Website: home-depot
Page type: review-order
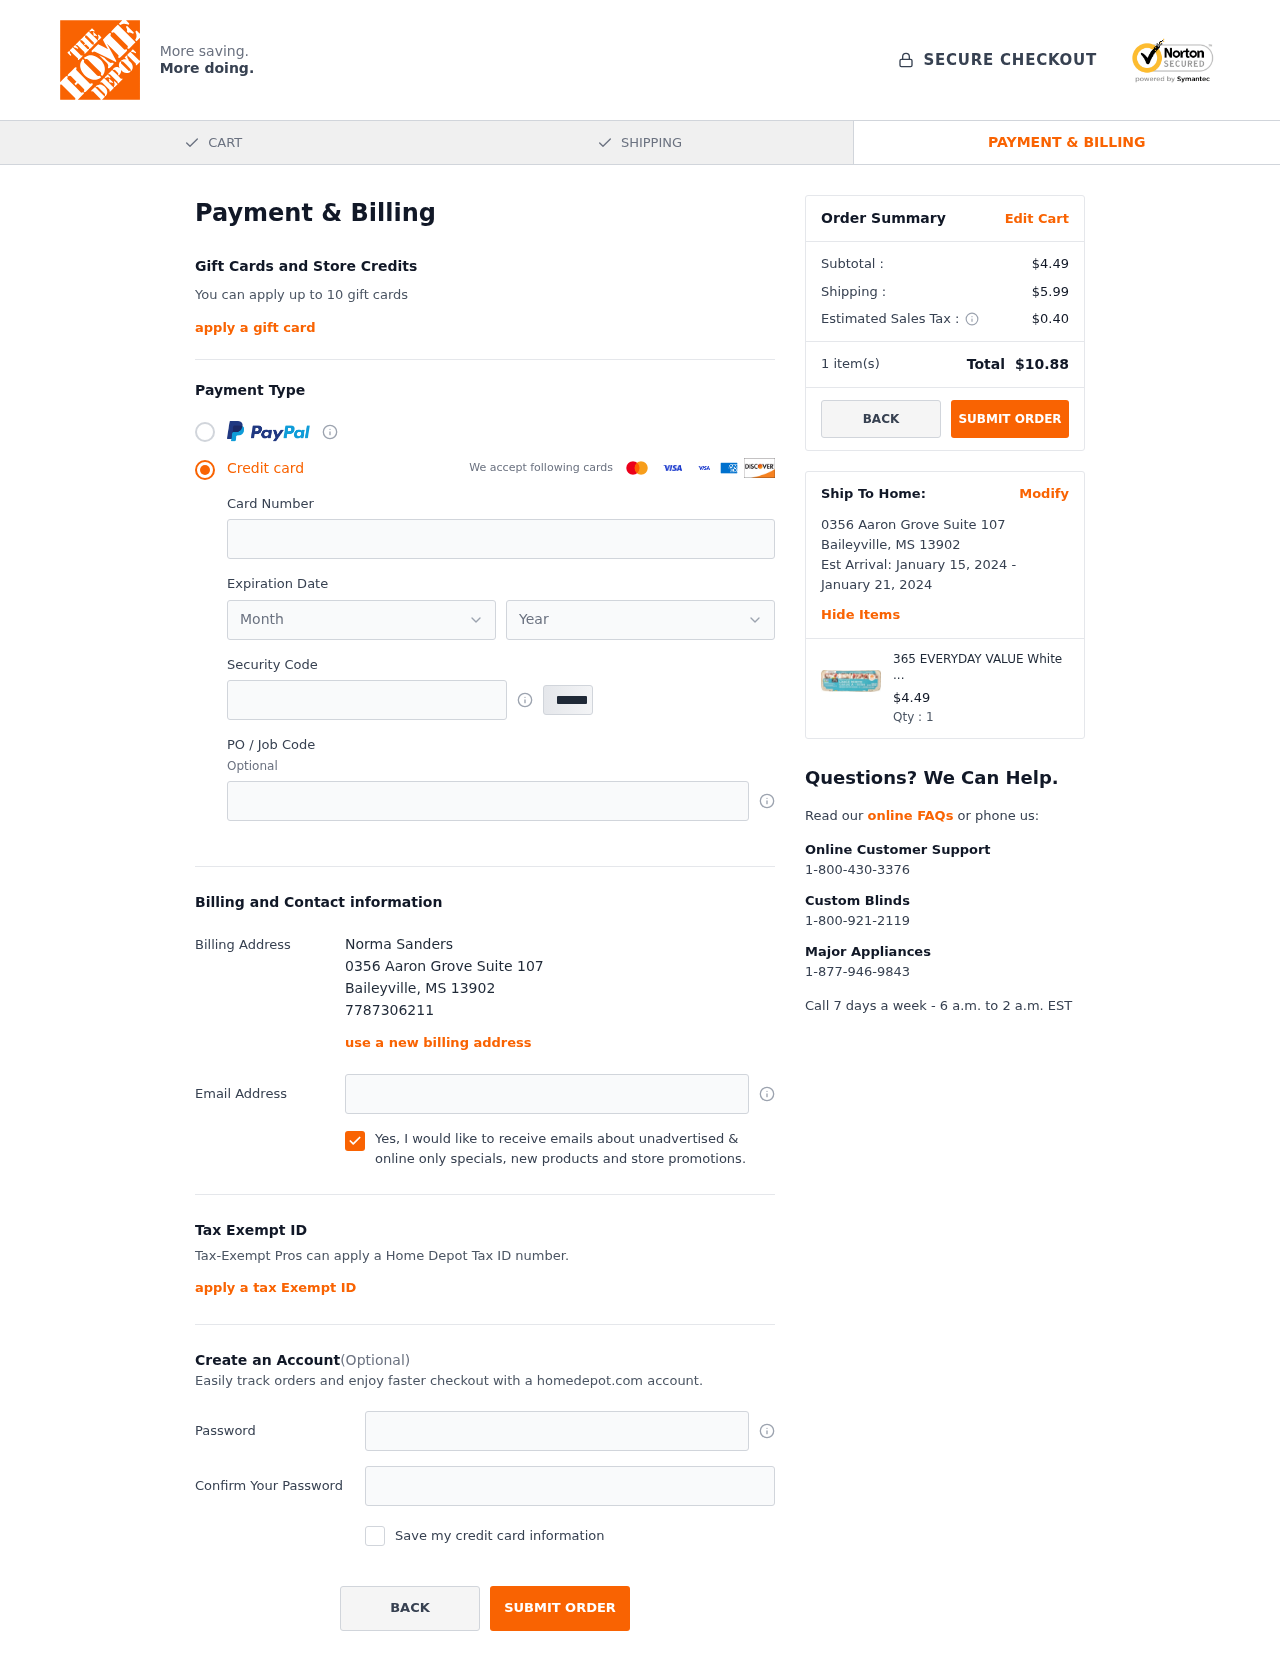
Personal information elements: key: PII_CARD_EXPIRY_MONTH
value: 02
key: PII_CARD_EXPIRY_YEAR
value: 29
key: PII_CITY
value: Baileyville
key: PII_FULLNAME
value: Norma Sanders
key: PII_PHONE
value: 7787306211
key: PII_POSTCODE
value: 13902
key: PII_STATE_ABBR
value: MS
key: PII_STREET
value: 0356 Aaron Grove Suite 107
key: PII_CARD_NUMBER
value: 4587 7147 3274 3637
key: PII_CARD_CVV
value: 351
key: PII_JOB_CODE
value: J420459
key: PII_EMAIL
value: nsanders@yahoo.com
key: PII_POSTCODE_FULL
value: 13902
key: PII_POSTCODE_NUMERIC
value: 13902
Product elements: key: PRODUCT1_NAME
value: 365 EVERYDAY VALUE White Large Grade A Eggs, 12 CT
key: PRODUCT1_PRICE
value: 4.49
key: PRODUCT1_QUANTITY
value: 1
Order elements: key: ORDER_SUBTOTAL
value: $4.49
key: ORDER_SHIPPING_COST
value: $5.99
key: ORDER_TAX
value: $0.40
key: ORDER_NUM_ITEMS
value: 1
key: ORDER_TOTAL
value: $10.88
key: ORDER_SHIPPING_DATE
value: January 15, 2024
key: ORDER_DELIVERY_DATE
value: January 21, 2024